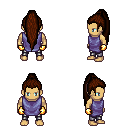
a pixel art fantasy rpg character, male body template, human, tanned skin, chain tabard jacket, metal pants, brown extra-long topknot hairstyle, gold gloves, four views (front, back, left, right), 2x2 character sprite sheet, small pixel art, hard edges, no anti-aliasing